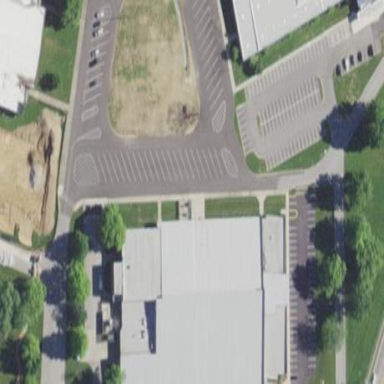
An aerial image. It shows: School building.